Question: I want to create a function wich knows if a line hits a point. Is there any function like that? I also want to set the size of my 3D-points in centimetre and dont know how to do that.
I appreciate your help.
For example:

Assuming that the points have an radius and the lines wouldnt hit the point exact in the middle, is the a function that shows me if a line hit the point?
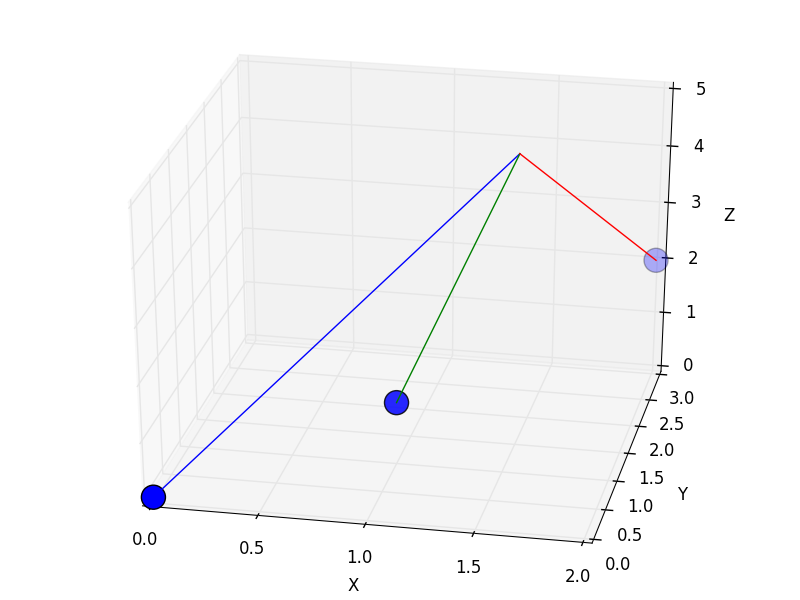
Answer: I think what you actually want to compute is the distance between point and line in 3d
see: <URL>
and when the distance is smaller than the radius of the sphere around your point, you have a match.